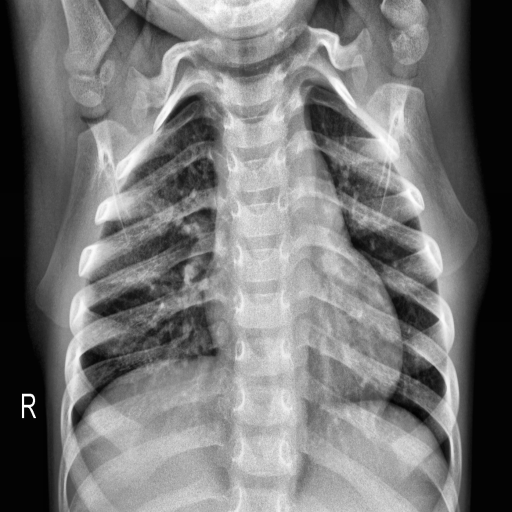
Finding: NORMAL